Question: I am building a boat visualizer using <URL>.
After inquiring thie APIs I am able to obtain a 'json' file with the companies I am interested in.
After injecting these companies into a table on my 'HTML' page, I would like to visualize where they are on a 'google-map'. I downloaded their logo and given latitude/longitude I would like to see their logo on my 'google-map'. How do I visualize the images of their logo on the map?
This the lay-out of my application if useful:

Below the most important part of the code:
'''
import React from 'react';
import { Table } from 'reactstrap';
import '../components/ShipTracker.css';
import donjonImage from '../logos/donjon.jpg';
import dutraImage from '../logos/dutra.png';
import glddImage from '../logos/greatlakesdredgeanddock.png';
const shipCompanyMap = {
Michigan: 'DONJON',
STUYVESANT: 'DUTRA',
Ellis_Island: 'GREATLAKESDREDGEANDDOCK'
};
const companyImageMap = {
DONJON: donjonImage,
DUTRA: dutraImage,
GREATLAKESDREDGEANDDOCK: glddImage,
};
const associationMap = Object.values(shipCompanyMap).reduce(
(acc, curr) => ({
...acc,
[curr]: companyImageMap[curr]
}),
{}
);
const Ship = ({ ship }) => {
const shipName = ship.NAME;
const company = shipCompanyMap[shipName];
const shipImage = companyImageMap[company];
return (
<div>
<img src={glddImage} alt="Logo" /> // <-- I think this is where the loop should go
</div>
);
};
const ShipTracker = ({ ships }) => {
const handleRowClick = (rowValue) => {
console.log(rowValue);
};
return (
<div className="ship-tracker">
<Table className="flags-table" responsive hover>
<thead>
<tr>
<th>#</th>
<th>Name</th>
<th>Callsign</th>
<th>Heading</th>
<th>SOG</th>
<th>IMO</th>
<th>MMSI</th>
<th>Longitude</th>
<th>Latitudee</th>
</tr>
</thead>
<tbody>
{ships.map((ship, index) => {
const { IMO, NAME, CALLSIGN, HEADING, SOG, MMSI, LONGITUDE, LATITUDE } = ship;
const cells = [ NAME, CALLSIGN, HEADING, SOG, IMO, MMSI, LONGITUDE, LATITUDE ];
return (
<tr onClick={() => handleRowClick(ship)} key={index}>
<th scope="row">{index}</th>
{cells.map((cell) => <td>{cell}</td>)}
</tr>
);
})}
</tbody>
</Table>
</div>
);
};
export default ShipTracker;
'''
'''
import React, { Component } from 'react';
import styled from 'styled-components';
import GoogleMapReact from 'google-map-react';
import ShipTracker from '../components/ShipTracker';
import SideBar from '../components/SideBar';
const MapContainer = styled.div'
display: grid;
grid-template-columns: 2fr 1fr;
grid-template-rows: 1fr 200px;
grid-gap: 10px;
height: 100vh;
grid-template-areas: "google-map sidebar" "ship-tracker sidebar";
.google-map {
background: #424242;
grid-area: google-map;
position: relative;
height: 100%;
width: 100%;
}
.map-sidebar {
background: #9dc183;
grid-area: sidebar;
}
.ship-tracker {
grid-area: ship-tracker;
}
';
class BoatMap extends Component {
constructor(props) {
super(props);
this.state = {
buttonEnabled: true,
buttonClickedAt: null,
progress: 0,
ships: []
};
this.updateRequest = this.updateRequest.bind(this);
this.countDownInterval = null;
}
componentDidMount() {
this.countDownInterval = setInterval(() => {
if (!this.state.buttonClickedAt) return;
const date = new Date();
const diff = Math.floor((date.getTime() - this.state.buttonClickedAt.getTime()) / 1000);
if (diff < 90) {
this.setState({
progress: diff,
buttonEnabled: false
});
} else {
this.setState({
progress: 0,
buttonClickedAt: null,
buttonEnabled: true
});
}
}, 500);
}
componentWillUnmount() {
clearInterval(this.countdownInterval);
}
async updateRequest() {
const url = 'http://localhost:3001/hello';
console.log(url);
const fetchingData = await fetch(url);
const ships = await fetchingData.json();
console.log(ships);
this.setState({
buttonEnabled: false,
buttonClickedAt: new Date(),
progress: 0,
ships
});
setTimeout(() => {
this.setState({ buttonEnabled: true });
});
}
render() {
return (
<div className="google-map">
<GoogleMapReact
bootstrapURLKeys={{ key: 'My_KEY' }}
center={{
lat: 42.4,
lng: -71.1
}}
zoom={8}
>
</GoogleMapReact>
</div>
);
}
}
export default class GoogleMap extends React.Component {
state = {
ships: []
};
async componentDidMount() {
const url = 'http://localhost:3001/hello';
console.log(url);
const fetchingData = await fetch(url);
const ships = await fetchingData.json();
console.log(ships);
this.setState({
ships
});
}
render() {
return (
<MapContainer>
{/* This is the Google Map Tracking Page */}
<BoatMap />
<SideBar />
<ShipTracker ships={this.state.ships} />
</MapContainer>
);
}
}
'''
1) I believe this is a loop problem. I have tried to loop through the company extracted by the API provided and extracted its position, I was trying to match that company with its logo and show it on a google-map but I am not sure how to organize the loop.
2) Another post I found to understand the problem is <URL> but still could not figure out how.
Thanks for pointing in the right direction for solving this problem.
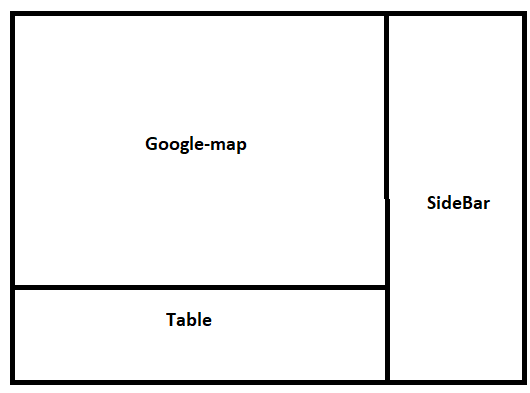
Answer: Something like this:
'''
<GoogleMapReact
bootstrapURLKeys={{ key: 'My_KEY' }}
center={{
lat: 42.4,
lng: -71.1
}}
zoom={8}
>
{this.state.ships.map(ship => <Ship ship={ship} key={ship.CALLSIGN} lat={ship.LATITUDE} lng={ship.LONGITUDE} />)}
</GoogleMapReact>
'''